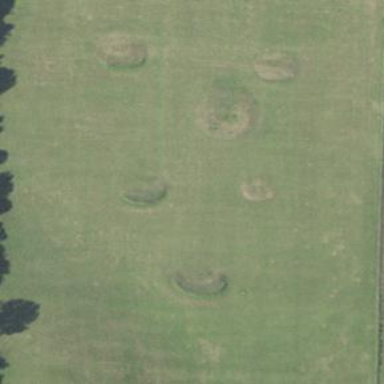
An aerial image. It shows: Grassy area designated for driving range golf.